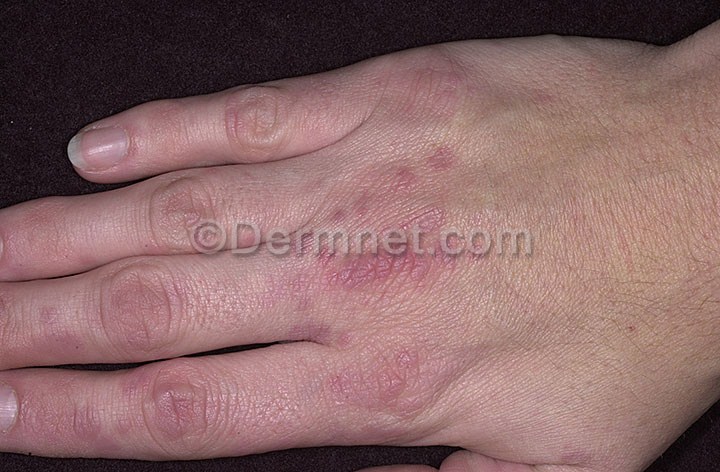
Disease: Vasculitis Photos